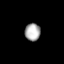
Tissue: lung
Cell type: Fibroblasts
Senescence score: 0.5894
Nuclear area (px): 266
Mean DAPI intensity: 171.583